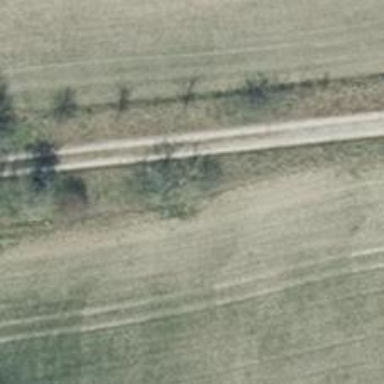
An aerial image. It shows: Row of deciduous broadleaved trees.